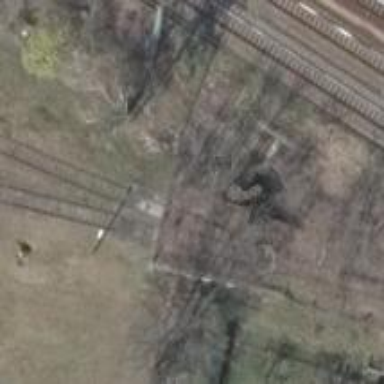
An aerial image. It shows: Railway switch.